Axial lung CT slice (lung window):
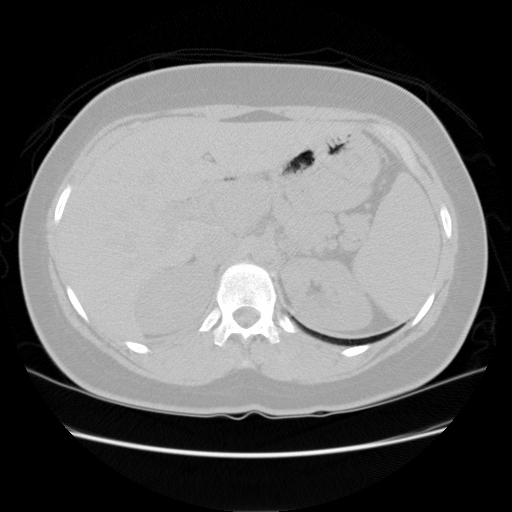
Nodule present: no